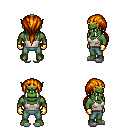
a pixel art fantasy rpg character, male body template, orc, green skin, white pirate shirt, teal pants, dark blonde ponytail hairstyle, gold tiara, gold gloves, white slippers, four views (front, back, left, right), 2x2 character sprite sheet, small pixel art, hard edges, no anti-aliasing